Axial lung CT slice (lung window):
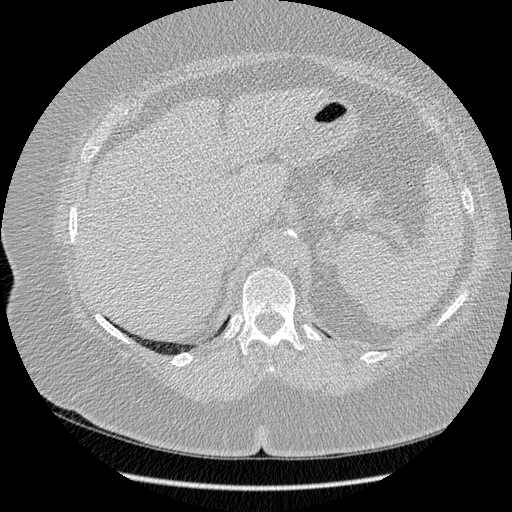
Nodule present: no